Interaction volume radius: 5 \u00c5
Interaction volume height: 20 \u00c5
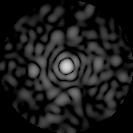
Disorder parameter: 0.8525